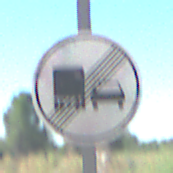
Verkehrszeichen: EndeUeberholverbotKraftfahrzeuge
Umgebung: Outdoor, Special
Tageszeit: Midday
Wetter: PartlyCloudy
Licht: Natural
Jahreszeit: NotSpecified
Kontrast: HighContrast